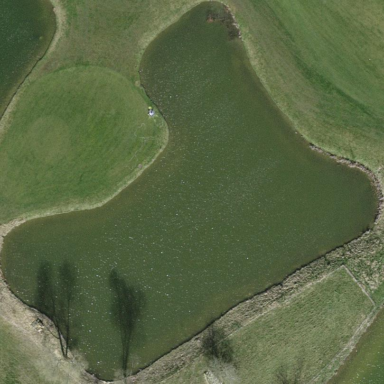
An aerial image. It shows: Pond on golf course designated as lateral water hazard.